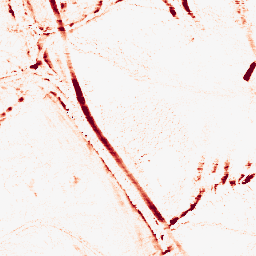
Category: morphological
Decomposition family: morphological_ellipse
Decomposition parameters: operation: opening
width: 5
height: 10
Upsampling method: bicubic_3x
Upsampling parameters: scale: 3
Upsampling scale: 3